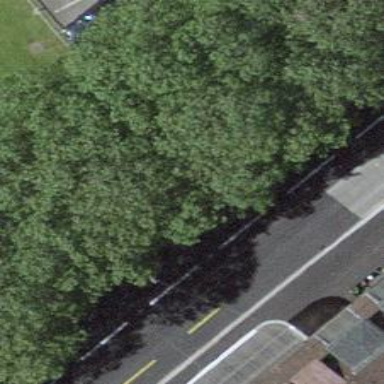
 and trolley wires above. The right side also has cycleway that shares with buses."